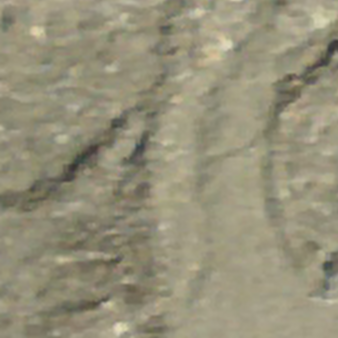
Label: other